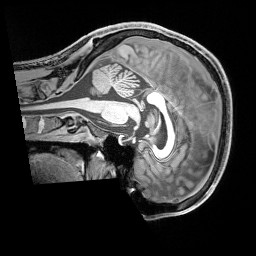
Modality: T1w
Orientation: sagittal
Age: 26
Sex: male
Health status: healthy
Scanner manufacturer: siemens
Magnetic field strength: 3 T
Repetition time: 1.65 s
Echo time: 0.00182 s